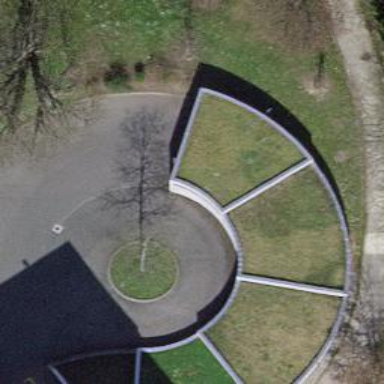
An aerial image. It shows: Driveway tunnel under the road.